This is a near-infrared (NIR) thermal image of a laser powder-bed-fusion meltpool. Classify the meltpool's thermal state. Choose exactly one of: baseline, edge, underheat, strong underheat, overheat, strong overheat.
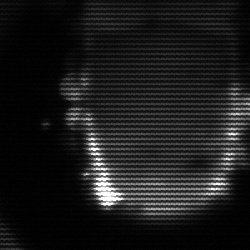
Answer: baseline